Question: I am trying to send request to an api by what i get response is strange one.
I am attaching the response as image.

Here is the Real XML Response in text
'''
<data type="array" class_name="Location" skip="0" limit="0">
<Location>
<_id>558a8325535c1246bb00d5c5</_id>
<_parent_id>test-api</_parent_id>
<created-at type="integer"><PHONE></created-at>
<lat type="float">11.<PHONE></lat>
<location>Avarampalayam, Coimbatore, Tamil Nadu, India</location>
<long type="float">76.<PHONE></long>
<updated-at type="integer"><PHONE></updated-at>
<user-id type="integer"><PHONE></user-id>
</Location>
<Location>
<_id>558a83dd535c12843900dbbe</_id>
<_parent_id>test-api</_parent_id>
<created-at type="integer"><PHONE></created-at>
<lat type="float">11.<PHONE></lat>
<location>Mettupalayam Bus Stand, Mettupalayam Road, Tatabad, Coimbatore, Tamil Nadu, India</location>
<long type="float">76.<PHONE></long>
<updated-at type="integer"><PHONE></updated-at>
<user-id type="integer"><PHONE></user-id>
</Location>
</data>
'''
Which comes under '#document'
How can i fetch the values in the above given response?
Here is the way i use to request
'''
$.ajax({
url: 'https://api.quickblox.com/data/Location',
data: { token:'662d3330f192b4af77d5eef8de58f7e8c01a12a7' },
method: 'get',
success: function(msg) {
var value = msg;
console.log(msg);
}
})
'''
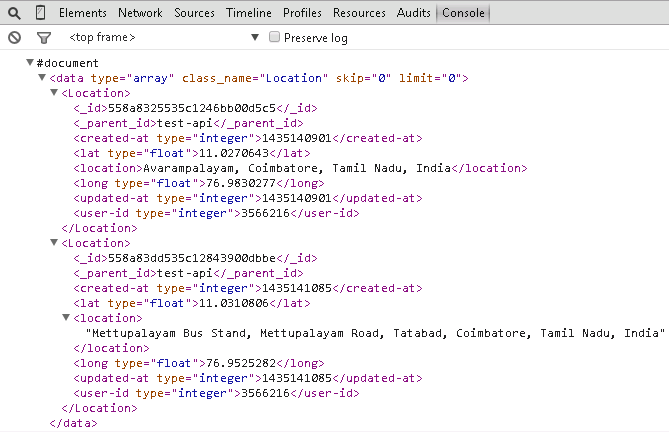
Answer: You can use jQuery's standard DOM traversal functions on the returned XML to retrieve the values you require. Try this:
'''
$.ajax({
url: 'https://api.quickblox.com/data/Location',
data: {
token:'662d3330f192b4af77d5eef8de58f7e8c01a12a7'
},
method: 'get',
dataType: 'xml', // note this is optional as jQuery should detect and parse it for you automatically
success: function(xml) {
$(xml).filter('data').find('Location').each(function() {
var id = $(this).find('_id').text();
var parentId = $(this).find('_parent_id').text();
var createdAt = new Date($(this).find('created-at').text());
var lat = parseFloat($(this).find('lat').text());
// retrieve the other properties...
// work with them here...
});
}
});
'''